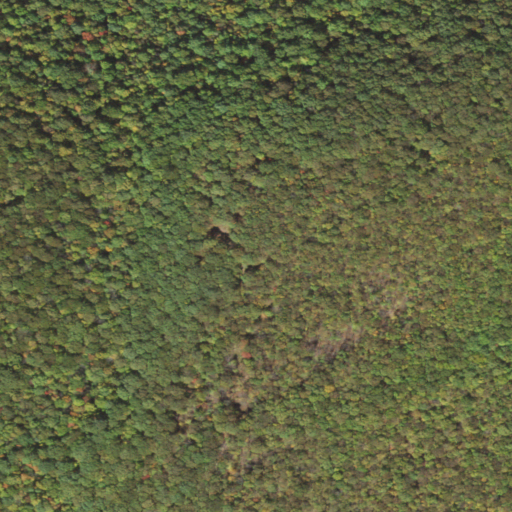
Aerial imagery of mountain in Pennsylvania named Meyers Mountain containing only deciduous forest